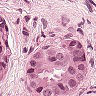
Metastatic tissue present: yes